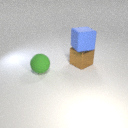
large brown metal cube below large blue rubber cube